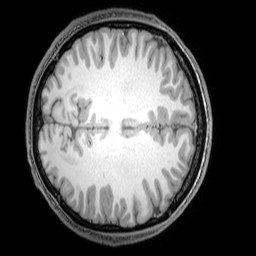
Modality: T1w
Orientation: axial
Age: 21
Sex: male
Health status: healthy
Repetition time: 0.081 s
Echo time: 0.037 s